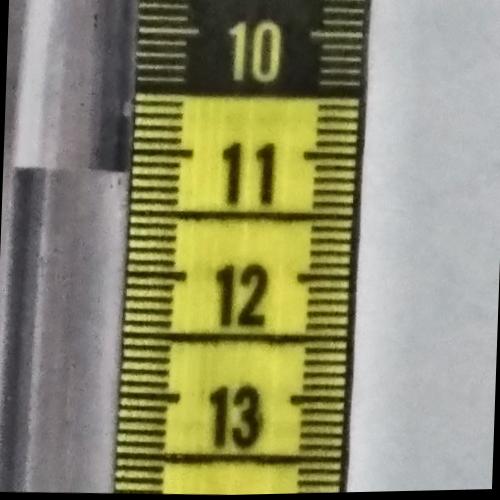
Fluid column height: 11.2 cm